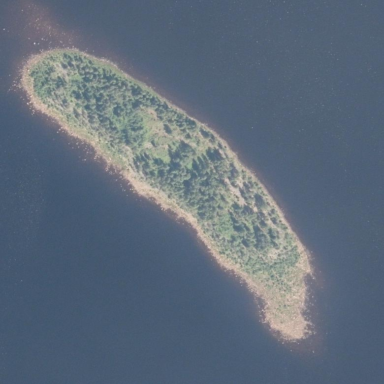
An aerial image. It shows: Islet along the coastline.